Question: i want use multiple model in one view and add records in multiple table from view
my db like below image:
(i work with vs2012 mvc4 and EF)

i create four model for each table and class "PreOrder" for repository of all
'''
public class Orders
{
public long OrdersId { get; set; }
public string CustomerId { get; set; }
public long OrderListId { get; set; }
public int? CountProduct { get; set; }
public string CountPrice { get; set; }
public string VisitorsName { get; set; }
public DateTime? OrderDate { get; set; }
}
public class Product
{
public string ProductID { get; set; }
public string NameProduct { get; set; }
public string Price { get; set; }
}
public class Customers
{
public string CustomerID { get; set; }
[DisplayFormat(NullDisplayText = "-")]
public string Name { get; set; }
[DisplayFormat(NullDisplayText = "-")]
...
}
public class OrderList
{
public long OrderListID { get; set; }
public Nullable<long> OrdersId { get; set; }
public string ProductId { get; set; }
public Nullable<int> Count { get; set; }
public Nullable<decimal> DisCount { get; set; }
}
public class PreOrder
{
public Customers _Customer { set; get; }
public Product _Product { set; get; }
public Orders _Order { set; get; }
public OrderList _OrderList { set; get; }
}
'''
i want use name,family,customerid from tblcustomers
and productId,NameProduct,Price from tblProducts
and all fields of tblOrders and tblOrderList
how can i create one view to fill tables Orders and OrderList??
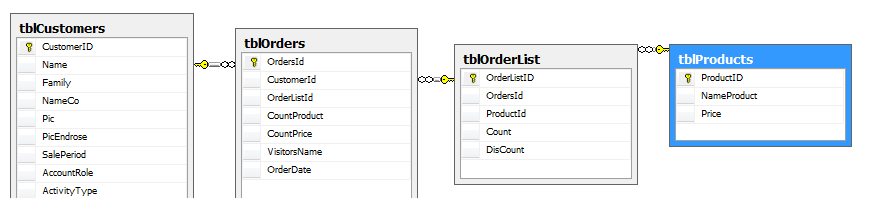
Answer: i solved problem like below article:
<URL>
<URL>